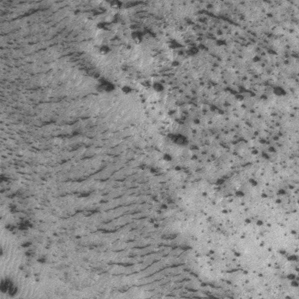
Label: frost